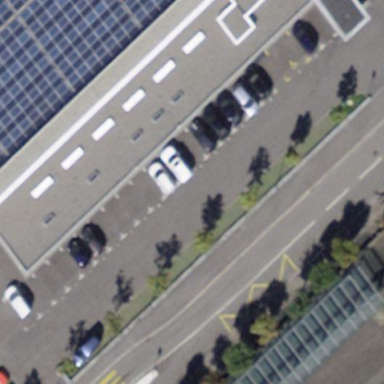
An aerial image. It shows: Parking area with surface.